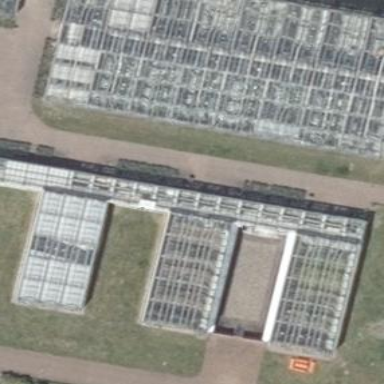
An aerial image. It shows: Greenhouse.